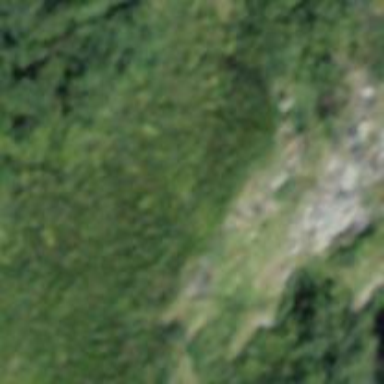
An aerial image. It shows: Cliff in nature.